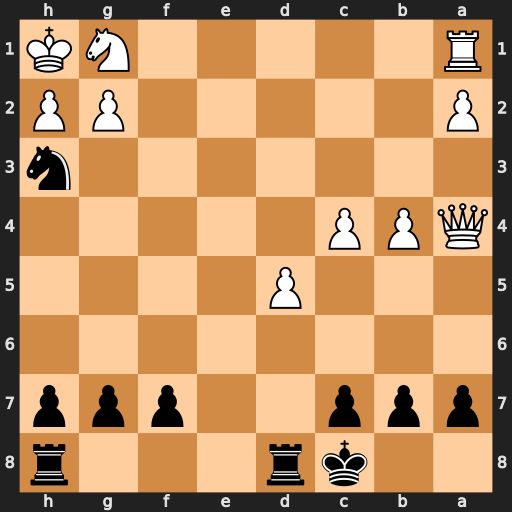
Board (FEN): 2kr3r/ppp2ppp/8/3P4/QPP5/7n/P5PP/R5NK
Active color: b
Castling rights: -
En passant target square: -
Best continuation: Nf2#